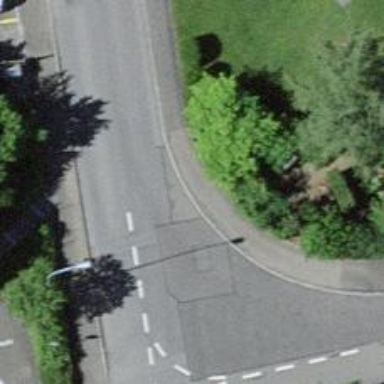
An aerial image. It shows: Kerb barrier.